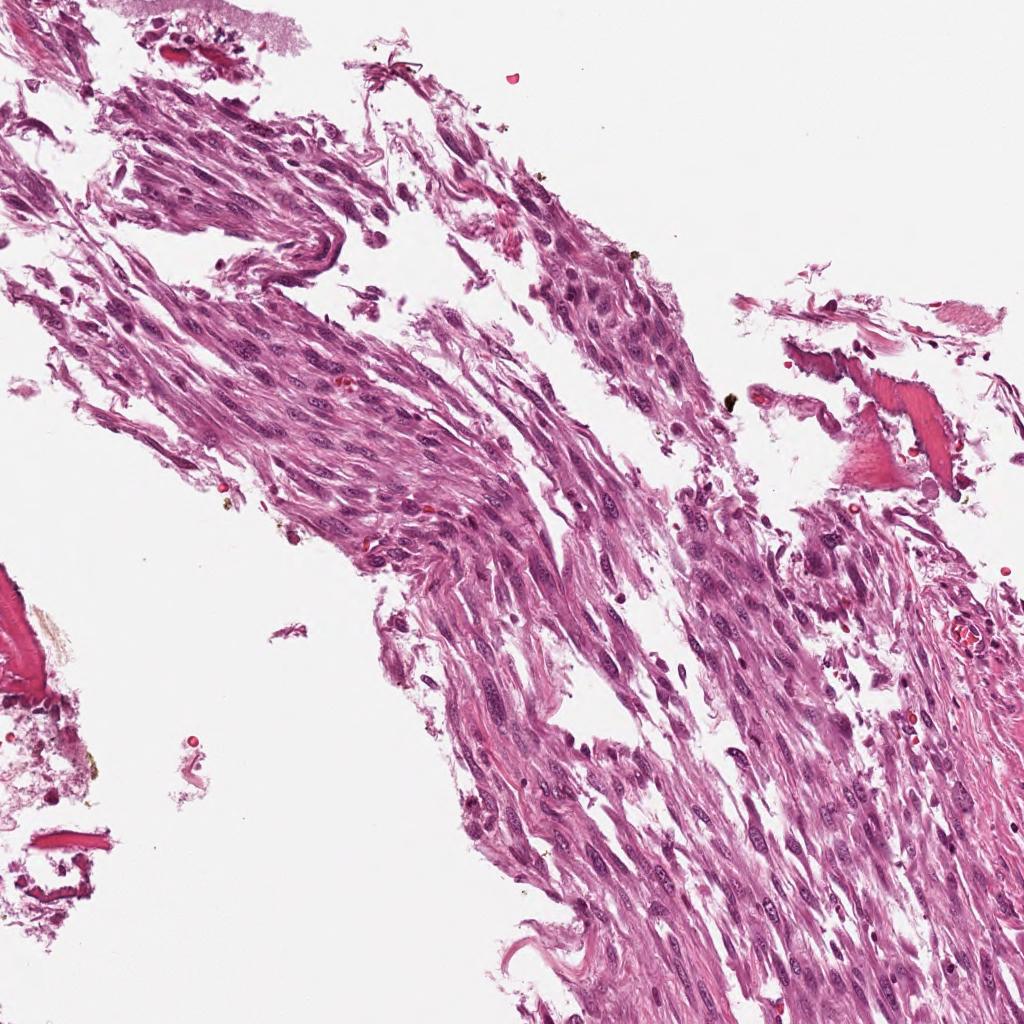
Label: Viable